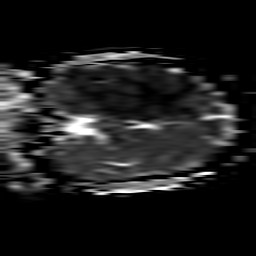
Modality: ADC
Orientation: coronal
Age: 39
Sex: female
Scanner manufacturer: philips
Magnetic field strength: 3 T
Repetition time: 3.092 s
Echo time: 0.076 s